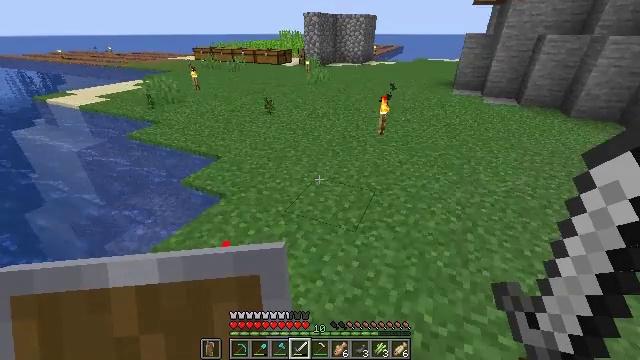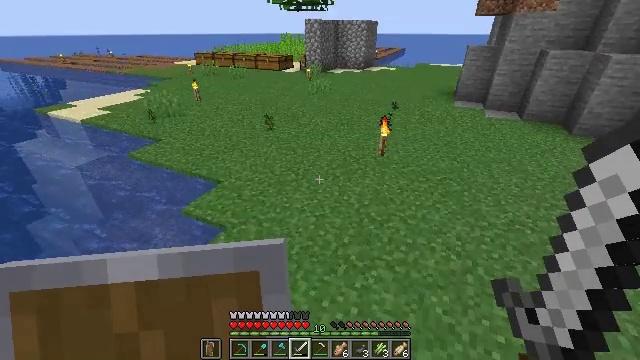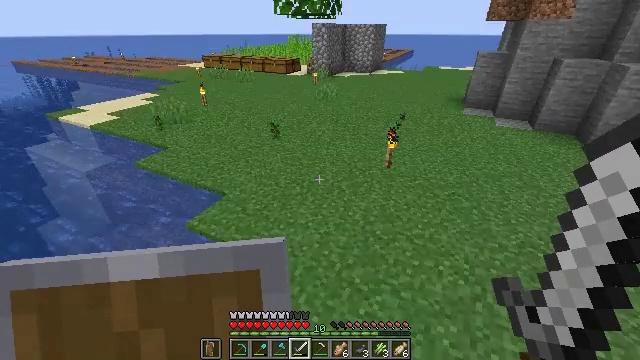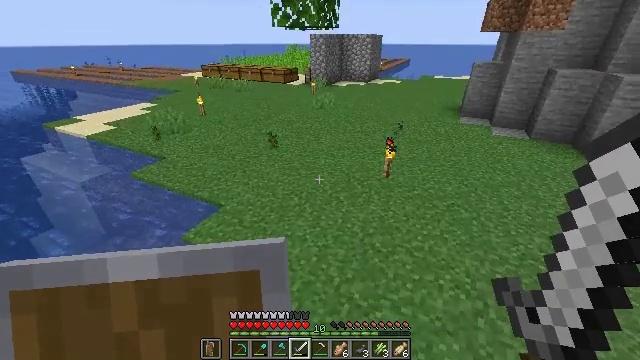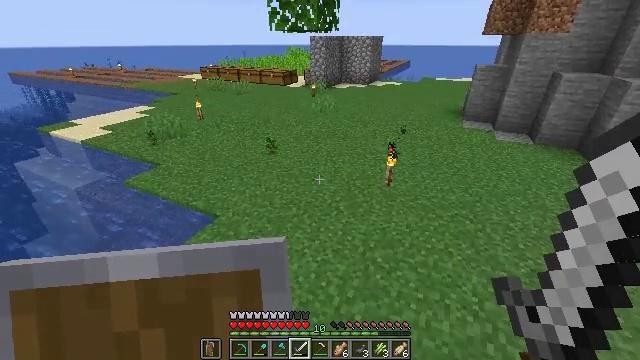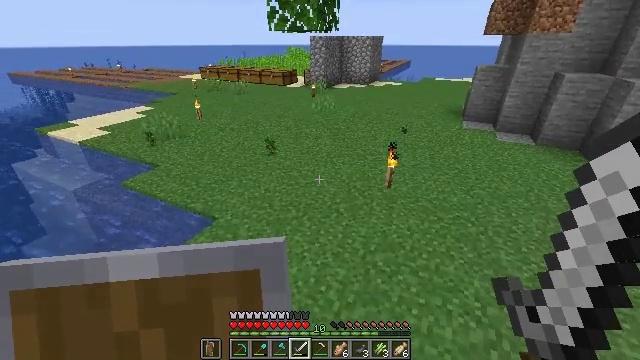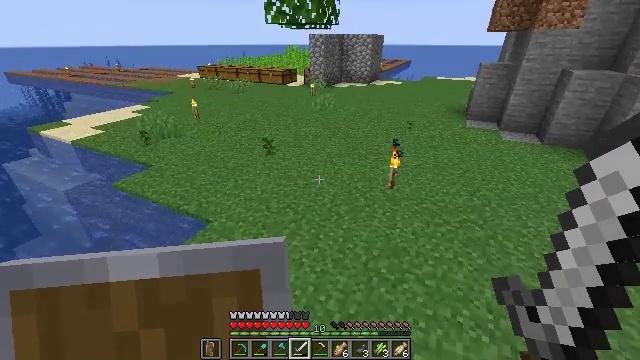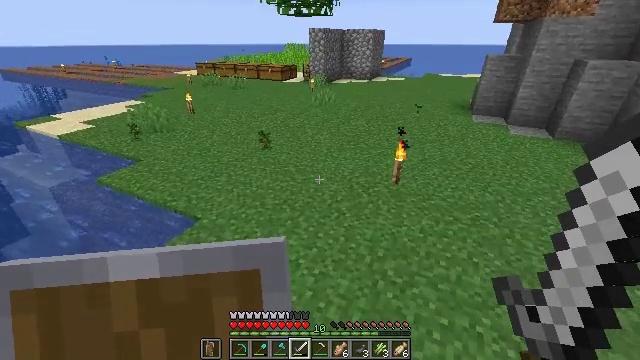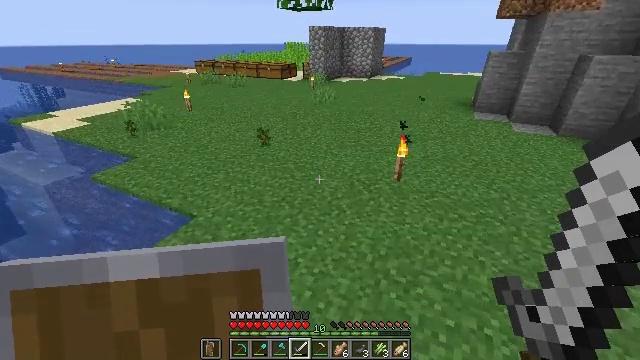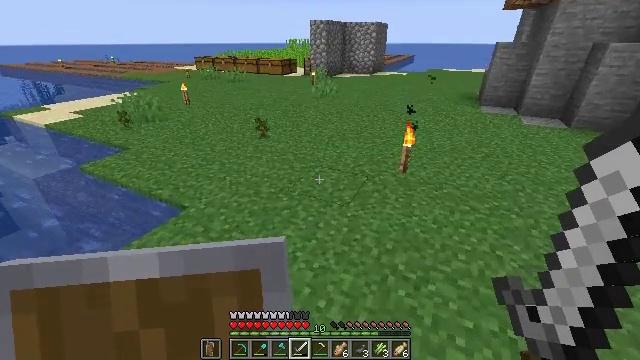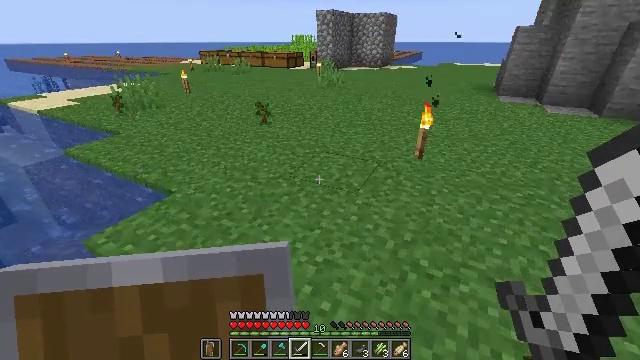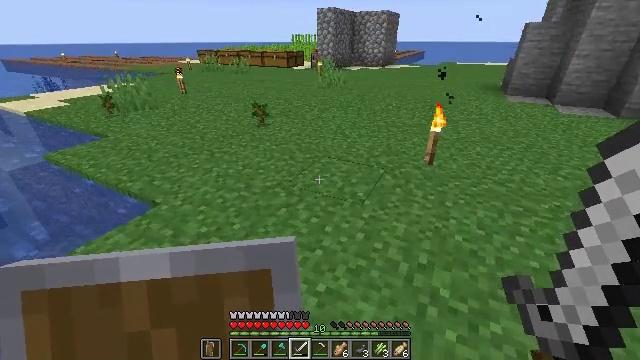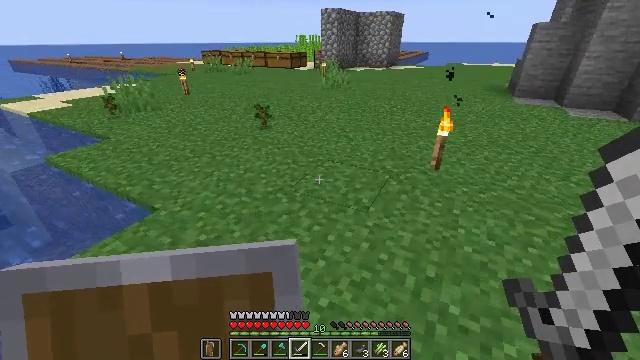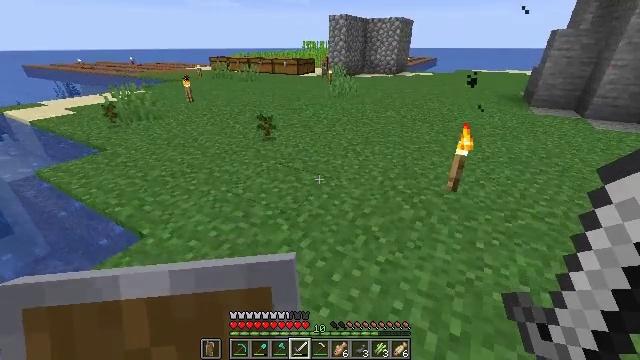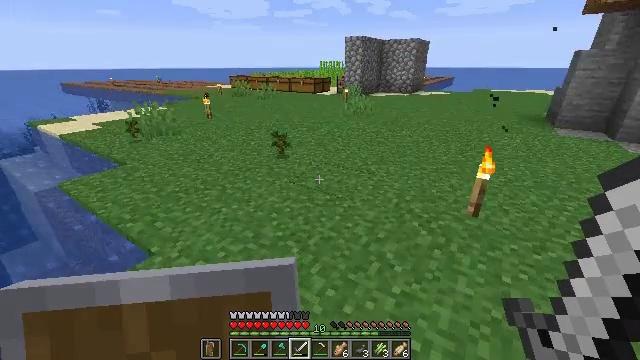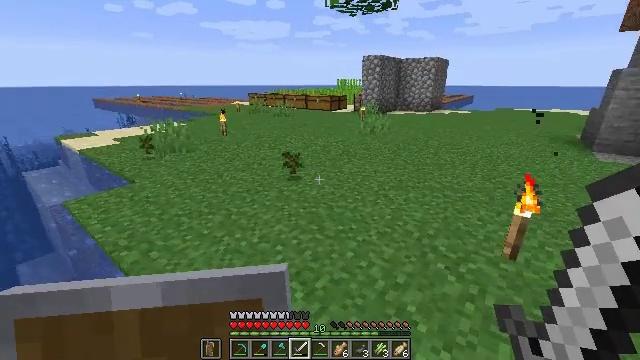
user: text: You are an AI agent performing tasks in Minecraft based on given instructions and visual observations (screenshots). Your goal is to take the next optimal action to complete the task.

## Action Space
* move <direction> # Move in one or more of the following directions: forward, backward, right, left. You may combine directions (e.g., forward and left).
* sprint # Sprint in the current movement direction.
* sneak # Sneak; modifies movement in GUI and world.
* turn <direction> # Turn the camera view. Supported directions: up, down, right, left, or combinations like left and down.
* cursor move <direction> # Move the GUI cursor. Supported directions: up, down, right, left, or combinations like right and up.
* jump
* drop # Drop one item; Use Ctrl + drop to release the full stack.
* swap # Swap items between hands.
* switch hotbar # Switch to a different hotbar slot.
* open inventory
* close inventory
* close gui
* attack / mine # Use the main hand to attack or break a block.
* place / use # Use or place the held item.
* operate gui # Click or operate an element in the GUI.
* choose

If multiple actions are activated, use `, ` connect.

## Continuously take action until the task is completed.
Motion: motion action
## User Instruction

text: Heat cod in the furnace to get cooked cod.
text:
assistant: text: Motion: move forward
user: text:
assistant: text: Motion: move forward, turn left
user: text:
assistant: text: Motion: move forward, turn up
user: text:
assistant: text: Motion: move forward
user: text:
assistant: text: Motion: move forward
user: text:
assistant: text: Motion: move forward
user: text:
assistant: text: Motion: move forward
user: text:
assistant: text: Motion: move forward
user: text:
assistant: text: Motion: move forward
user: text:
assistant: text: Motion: move forward, turn left
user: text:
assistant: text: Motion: move forward
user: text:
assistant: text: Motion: move forward
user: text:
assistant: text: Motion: move forward, turn left and up
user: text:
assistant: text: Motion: move forward, turn left and up
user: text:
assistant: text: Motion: move forward, turn left and up
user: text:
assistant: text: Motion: move forward, turn left and up
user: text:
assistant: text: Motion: move forward, turn up
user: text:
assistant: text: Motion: move forward
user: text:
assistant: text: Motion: move forward
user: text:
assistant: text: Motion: move forward
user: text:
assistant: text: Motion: move forward
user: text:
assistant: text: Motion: move forward
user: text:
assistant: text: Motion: move forward
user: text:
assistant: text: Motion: move forward
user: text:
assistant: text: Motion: move forward
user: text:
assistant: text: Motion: move forward
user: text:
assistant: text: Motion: move forward
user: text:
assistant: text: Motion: move forward
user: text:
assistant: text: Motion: move forward, turn down
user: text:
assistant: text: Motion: move forward